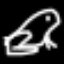
Label: frog